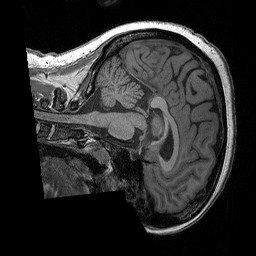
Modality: T1w
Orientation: sagittal
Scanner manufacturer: siemens
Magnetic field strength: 3 T
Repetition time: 2.3 s
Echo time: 0.00298 s